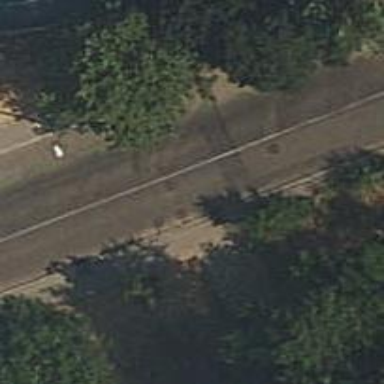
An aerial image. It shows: Sidewalk.